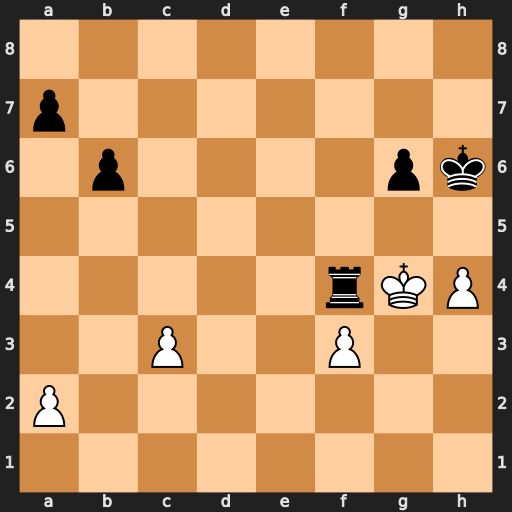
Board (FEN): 8/p7/1p4pk/8/5rKP/2P2P2/P7/8
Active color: w
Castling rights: -
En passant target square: -
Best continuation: Kxf4 Kh5 Kg3